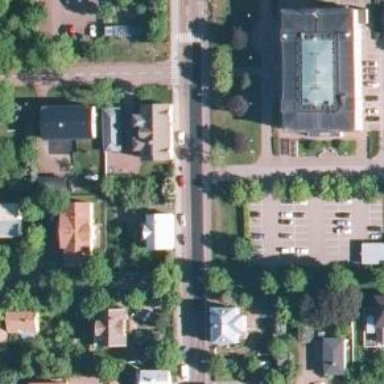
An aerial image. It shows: Residential road with separate sidewalk.